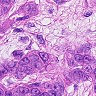
Metastatic tissue present: yes